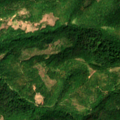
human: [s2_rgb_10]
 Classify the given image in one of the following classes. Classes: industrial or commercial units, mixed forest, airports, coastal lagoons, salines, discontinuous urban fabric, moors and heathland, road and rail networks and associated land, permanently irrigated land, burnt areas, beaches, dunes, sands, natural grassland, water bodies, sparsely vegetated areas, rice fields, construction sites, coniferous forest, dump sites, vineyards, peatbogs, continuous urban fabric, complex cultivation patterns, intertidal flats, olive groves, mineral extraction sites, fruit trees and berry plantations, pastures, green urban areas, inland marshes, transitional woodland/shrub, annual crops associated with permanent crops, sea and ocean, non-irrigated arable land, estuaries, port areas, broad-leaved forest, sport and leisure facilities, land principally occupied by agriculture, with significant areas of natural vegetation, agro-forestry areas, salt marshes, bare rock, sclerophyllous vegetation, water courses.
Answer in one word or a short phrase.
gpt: pastures, broad-leaved forest, transitional woodland/shrub